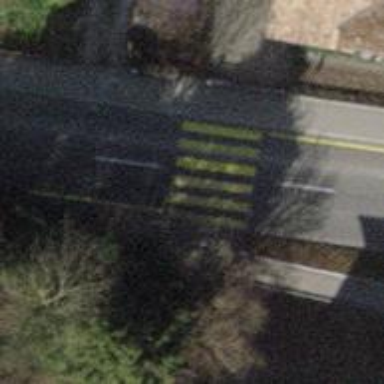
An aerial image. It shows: Cycle barrier.